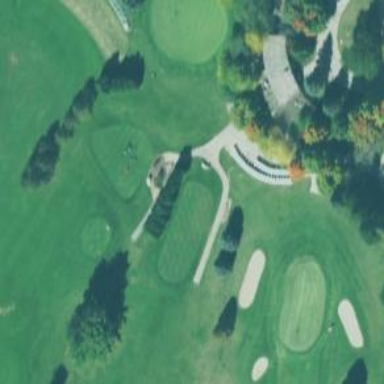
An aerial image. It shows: High-quality path for golf carts on grade 1 tracktype.